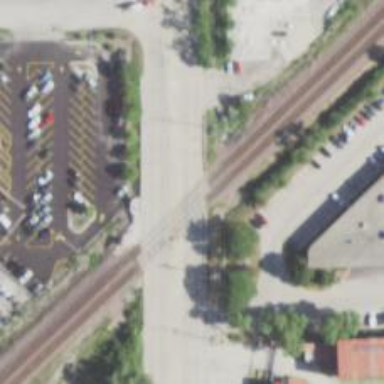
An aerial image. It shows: Railway level crossing.